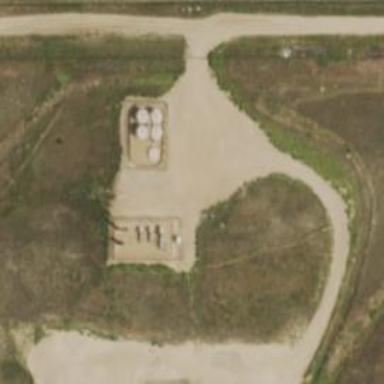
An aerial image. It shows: Storage tank that is man-made.